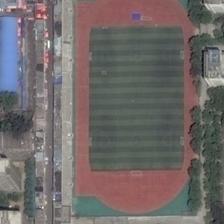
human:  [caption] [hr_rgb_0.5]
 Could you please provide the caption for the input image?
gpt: a large playground is next to many green trees and several buildings .

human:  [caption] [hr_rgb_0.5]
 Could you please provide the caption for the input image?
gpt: the eyewatching blue building and the huge football field are seperated by the bustling road .

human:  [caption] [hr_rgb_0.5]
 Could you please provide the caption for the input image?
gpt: a playground is surrounded by some buildings and green trees .

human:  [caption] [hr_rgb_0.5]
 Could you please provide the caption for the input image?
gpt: a playground is surrounded by green plants and buildings .

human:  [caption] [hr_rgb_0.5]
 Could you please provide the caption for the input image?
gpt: a playground is surrounded by green plants and buildings .